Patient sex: M
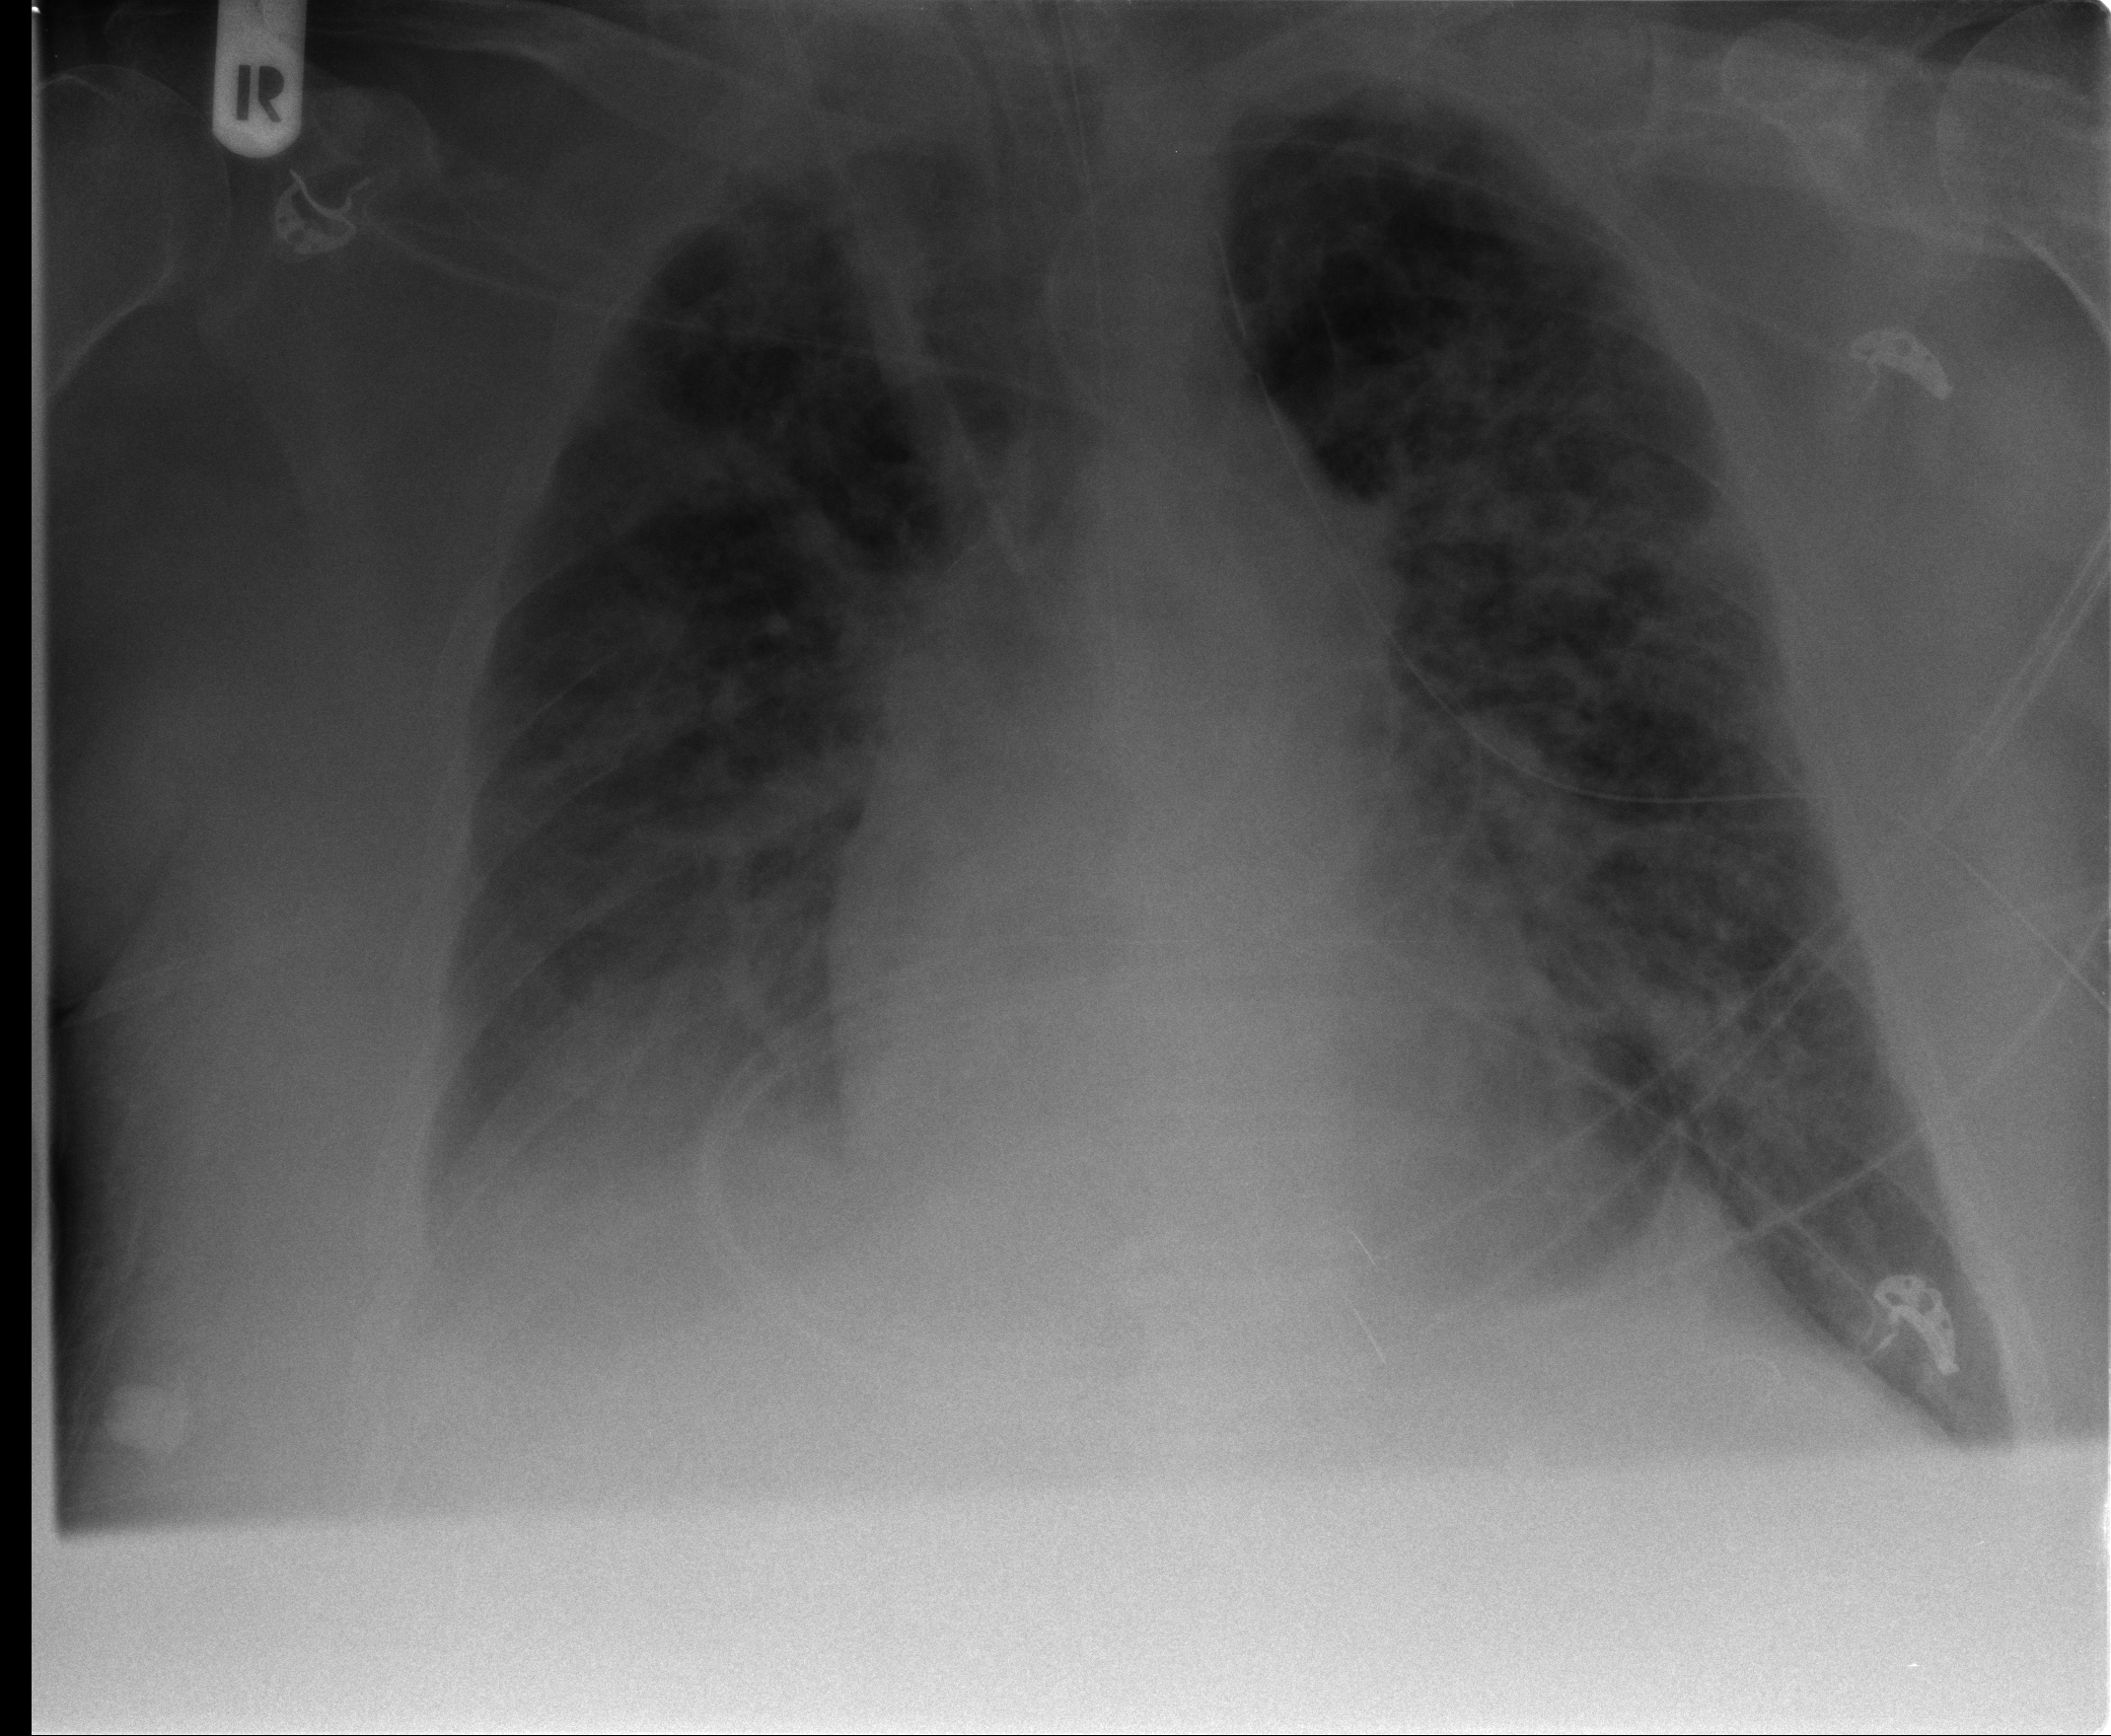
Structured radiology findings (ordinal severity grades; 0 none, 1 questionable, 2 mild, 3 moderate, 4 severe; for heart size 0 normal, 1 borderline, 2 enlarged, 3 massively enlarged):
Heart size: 2
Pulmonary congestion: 3
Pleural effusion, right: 2
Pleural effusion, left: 2
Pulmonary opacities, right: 3
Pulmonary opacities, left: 3
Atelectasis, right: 3
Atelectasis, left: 3